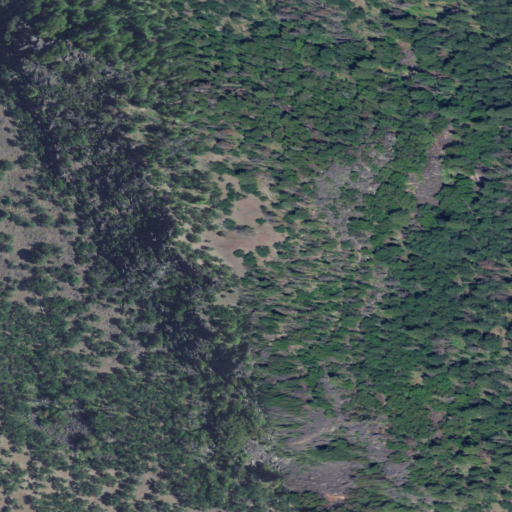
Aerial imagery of ridge(s) in Oregon named Big Craggy containing evergreen forest and shrub